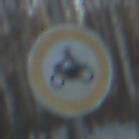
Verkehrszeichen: VerbotKraftraeder
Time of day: SunriseSunset
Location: Outdoor (Nature)
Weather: Clear
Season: Winter
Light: Natural